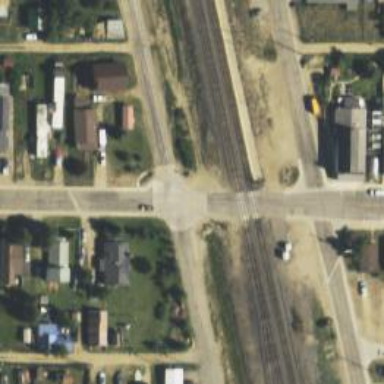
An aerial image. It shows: Railway level crossing.